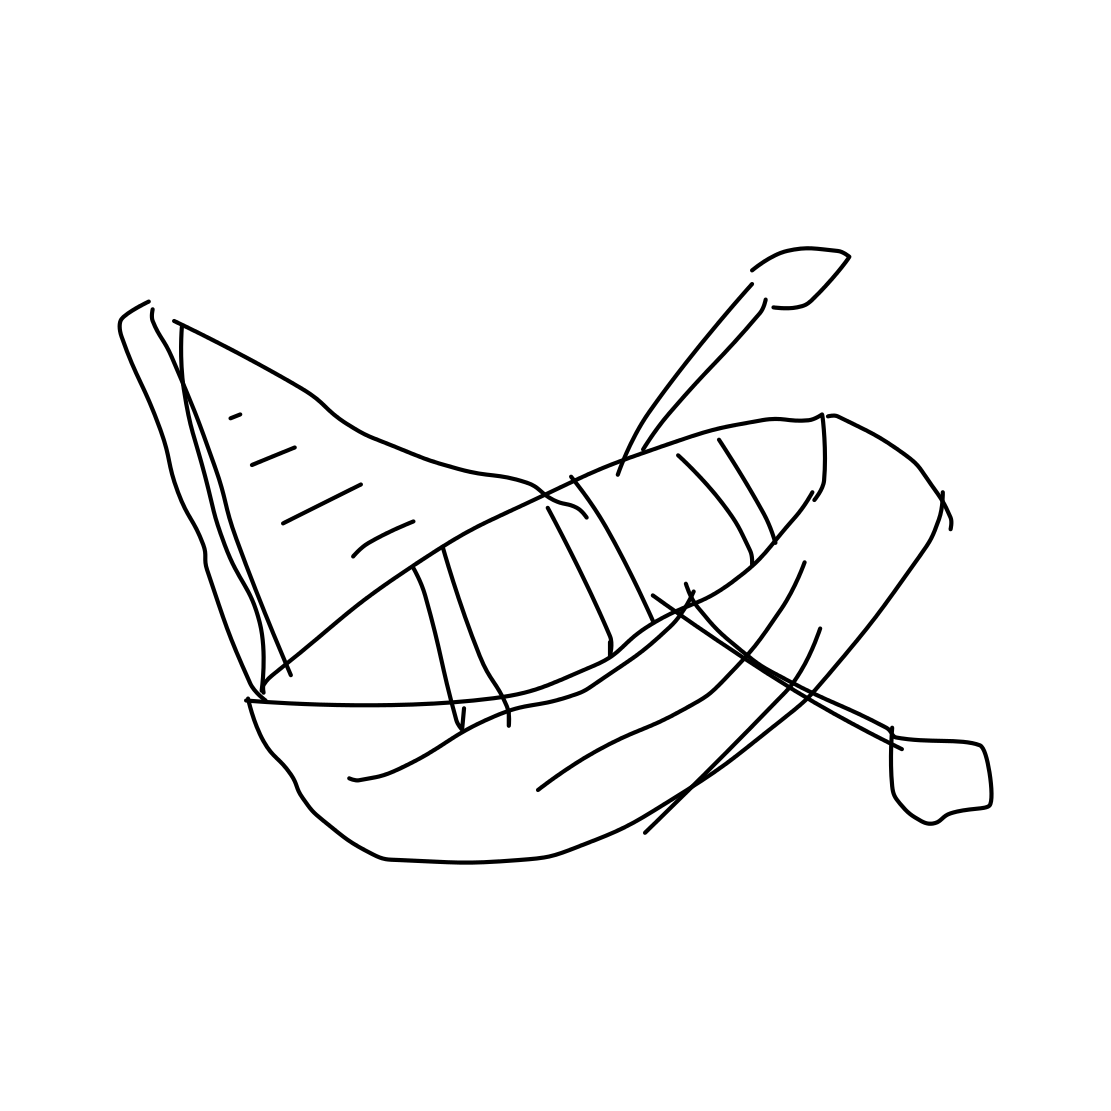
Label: sailboat